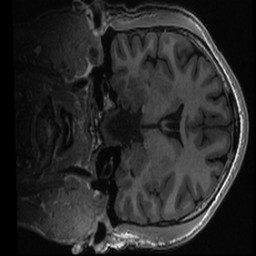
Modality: T1w
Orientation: coronal
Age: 31
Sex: male